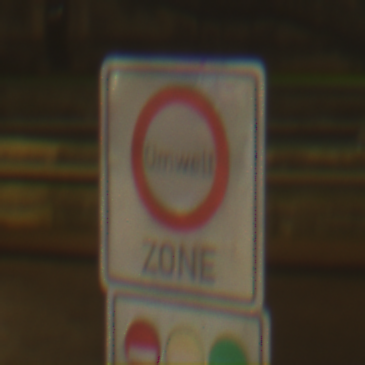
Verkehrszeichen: BeginnUmweltzone
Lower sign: FreistellungVomVerkehrsverbot1
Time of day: Night
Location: Outdoor (Urban)
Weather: Overcast
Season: NotSpecified
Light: Artificial